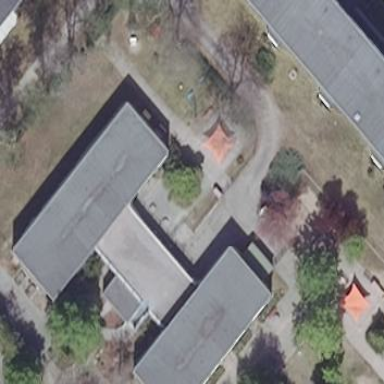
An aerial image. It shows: Kindergarten building.